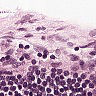
Metastatic tissue present: no